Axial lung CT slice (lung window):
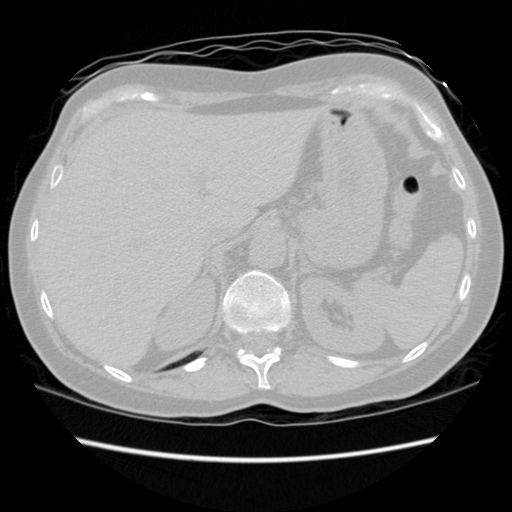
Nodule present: no